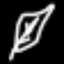
Label: leaf